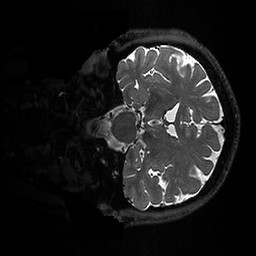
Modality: T2w
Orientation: coronal
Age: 67
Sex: male
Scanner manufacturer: ge
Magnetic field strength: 3 T
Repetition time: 3.202 s
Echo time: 0.0671 s